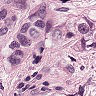
Metastatic tissue present: yes